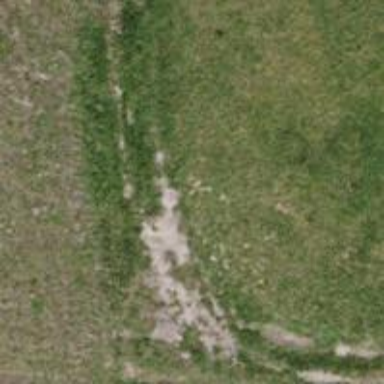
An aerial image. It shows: Path.